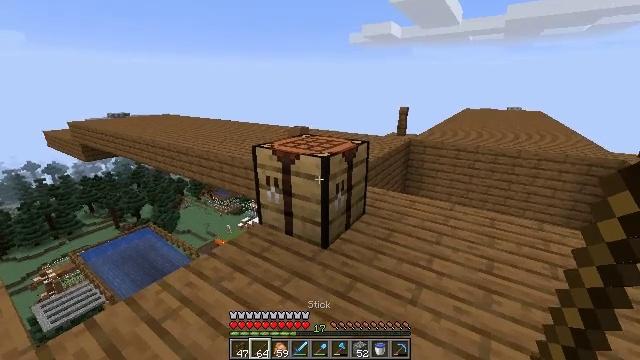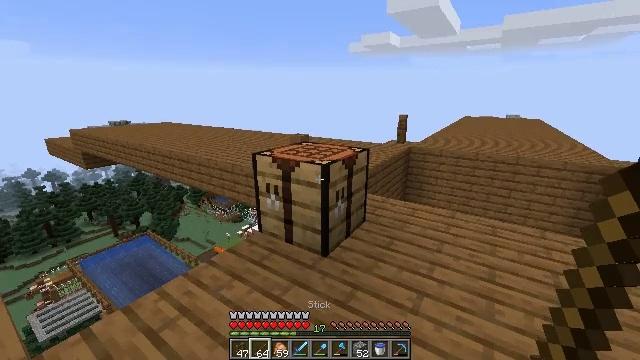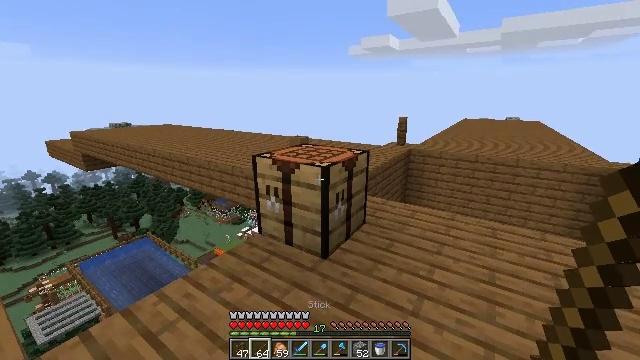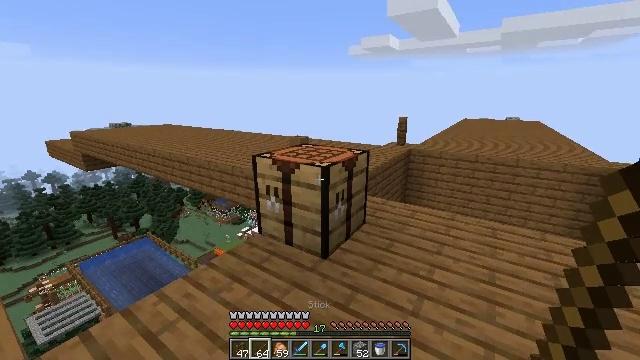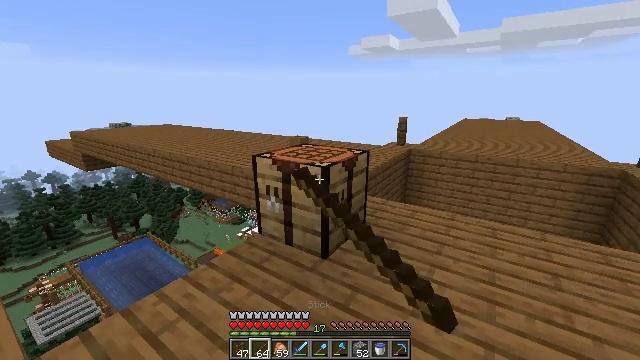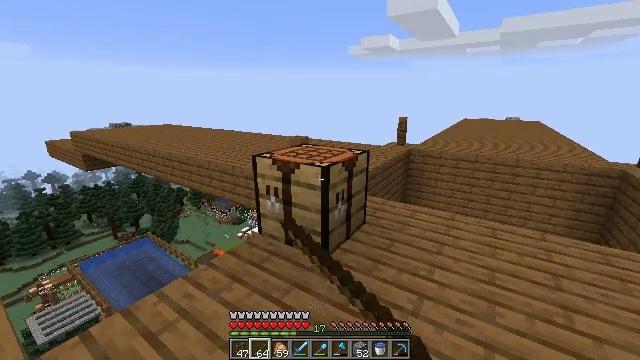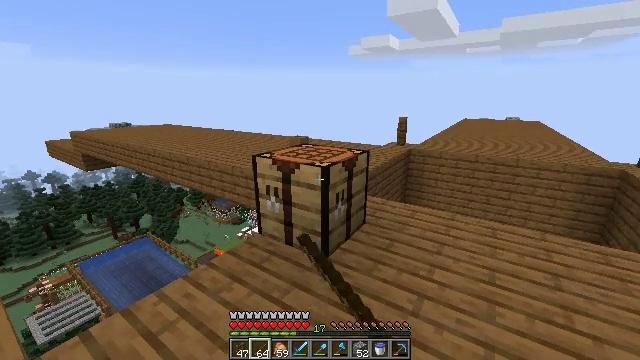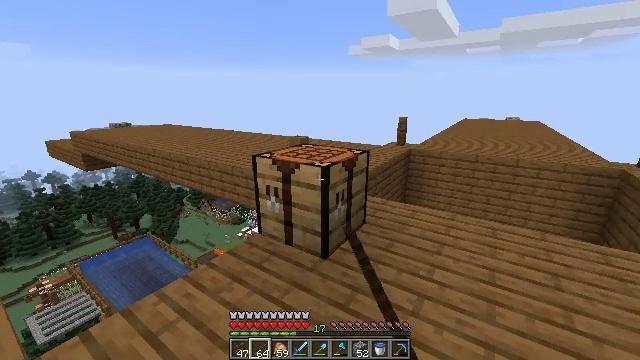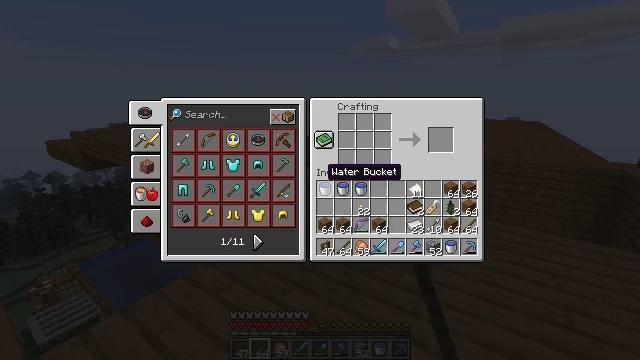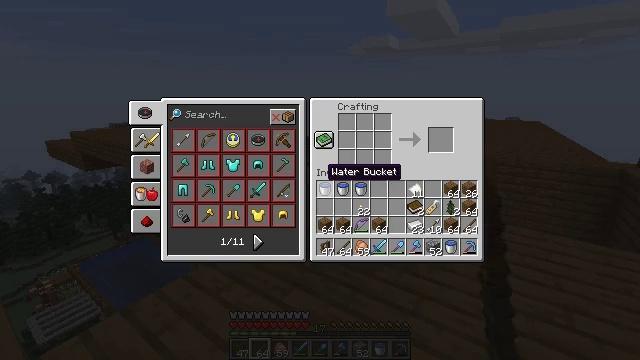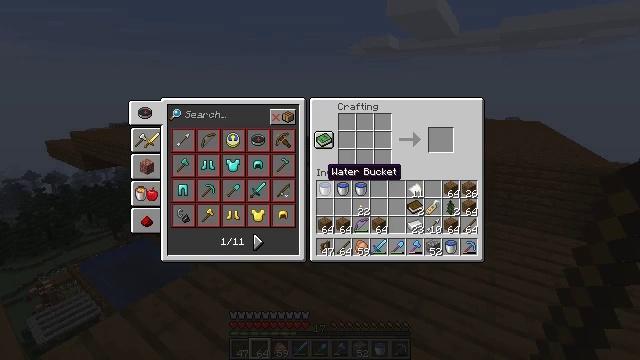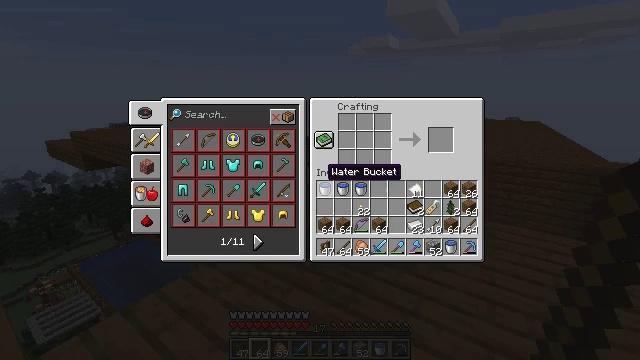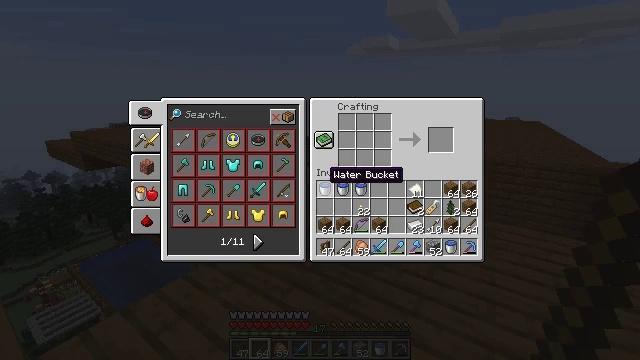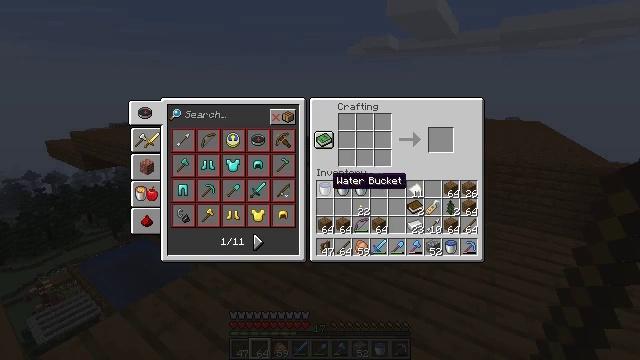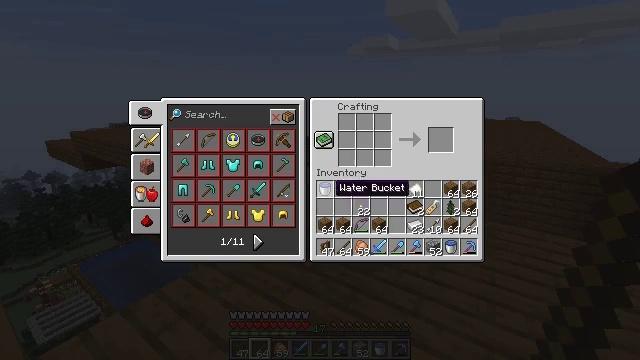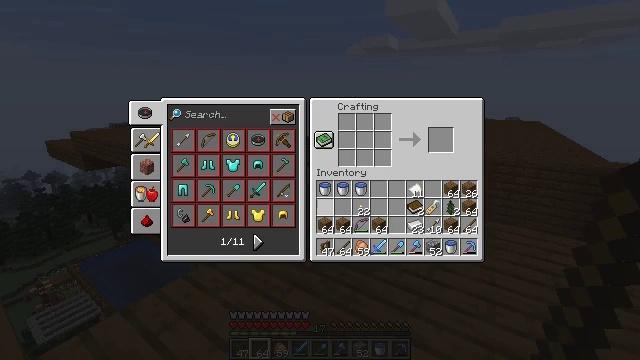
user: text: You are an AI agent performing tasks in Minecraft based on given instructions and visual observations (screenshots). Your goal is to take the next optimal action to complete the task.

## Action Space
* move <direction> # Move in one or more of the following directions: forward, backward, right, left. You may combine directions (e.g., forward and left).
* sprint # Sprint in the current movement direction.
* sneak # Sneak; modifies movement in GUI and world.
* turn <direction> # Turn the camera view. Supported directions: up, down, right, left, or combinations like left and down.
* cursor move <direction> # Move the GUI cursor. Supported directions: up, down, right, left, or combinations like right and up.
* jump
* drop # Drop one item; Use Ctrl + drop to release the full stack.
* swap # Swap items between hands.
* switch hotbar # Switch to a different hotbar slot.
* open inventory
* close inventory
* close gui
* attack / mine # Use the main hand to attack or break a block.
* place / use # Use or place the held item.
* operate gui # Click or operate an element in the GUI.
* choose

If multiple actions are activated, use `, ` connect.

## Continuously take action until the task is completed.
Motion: motion action
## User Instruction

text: Open the crafting table to craft a ladder.
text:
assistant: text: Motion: turn up
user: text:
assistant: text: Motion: no_op
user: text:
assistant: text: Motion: use / place
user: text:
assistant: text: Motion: use / place
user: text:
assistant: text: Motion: use / place
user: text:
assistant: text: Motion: use / place
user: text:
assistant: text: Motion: no_op
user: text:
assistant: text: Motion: open gui
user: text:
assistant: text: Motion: no_op
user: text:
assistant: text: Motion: no_op
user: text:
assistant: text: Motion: no_op
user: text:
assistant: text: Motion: no_op
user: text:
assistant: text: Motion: no_op
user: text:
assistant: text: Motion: no_op
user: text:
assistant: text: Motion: cursor move down
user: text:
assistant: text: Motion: cursor move down
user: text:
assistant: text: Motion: cursor move down
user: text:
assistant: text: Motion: no_op
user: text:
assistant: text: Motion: cursor move down
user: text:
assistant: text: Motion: no_op
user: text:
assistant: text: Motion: no_op
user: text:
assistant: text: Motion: no_op
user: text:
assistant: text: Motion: no_op
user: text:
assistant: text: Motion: no_op
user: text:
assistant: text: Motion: operate gui
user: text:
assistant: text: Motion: operate gui
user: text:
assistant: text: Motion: operate gui
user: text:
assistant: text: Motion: cursor move up
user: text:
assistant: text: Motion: cursor move up
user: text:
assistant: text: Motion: cursor move up